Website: crate-barrel
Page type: address-validator
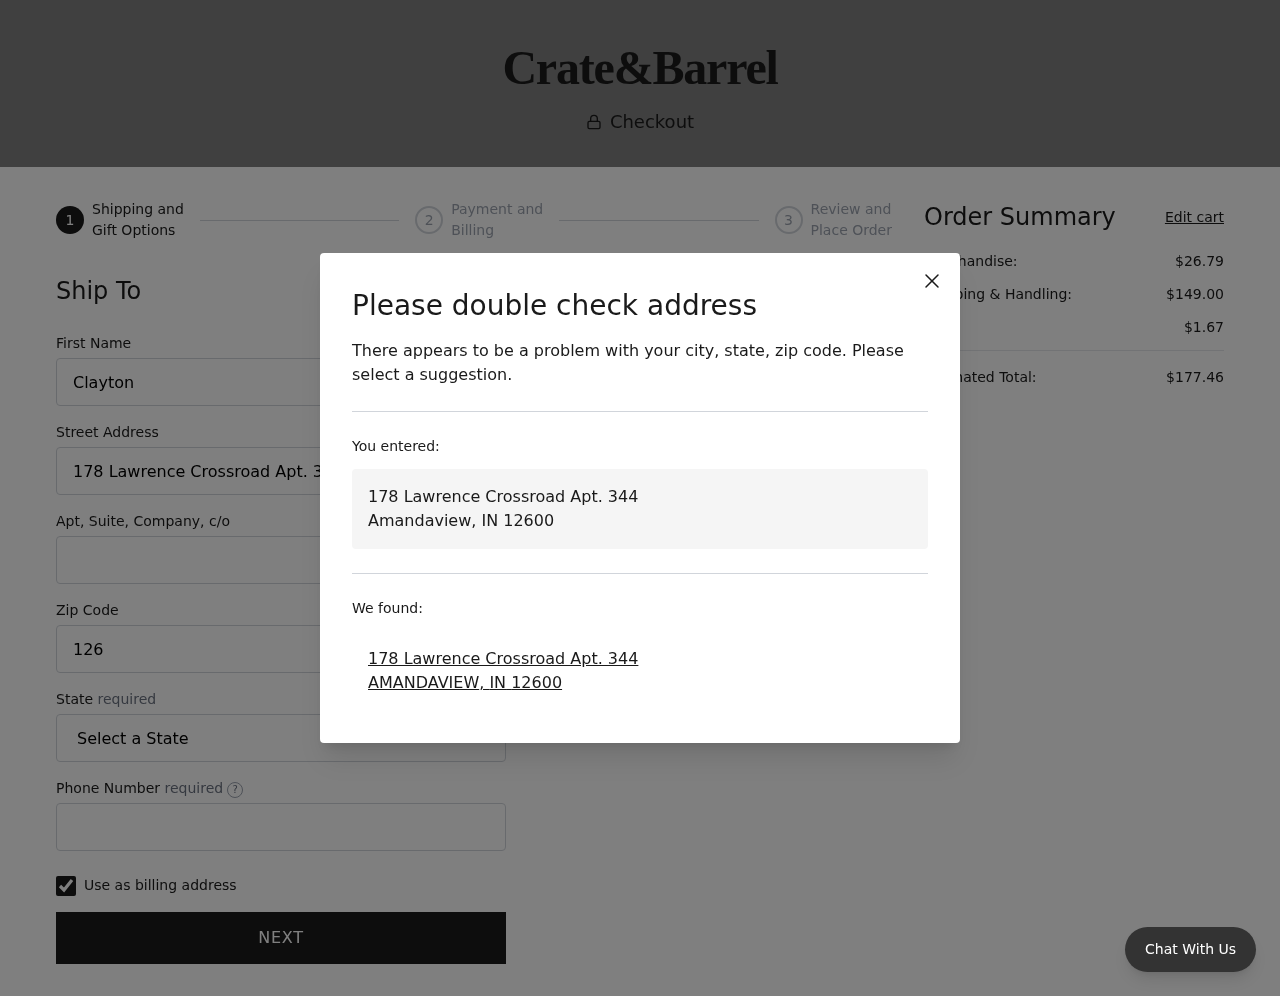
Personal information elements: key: PII_CITY
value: Amandaview
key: PII_CITY
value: AMANDAVIEW
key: PII_FIRSTNAME
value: Clayton
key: PII_PHONE
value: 7032306749
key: PII_POSTCODE
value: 12600
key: PII_STATE
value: Indiana
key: PII_STATE_ABBR
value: IN
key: PII_STREET
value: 178 Lawrence Crossroad Apt. 344
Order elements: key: ORDER_SUBTOTAL
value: $26.79
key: ORDER_SHIPPING_COST
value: $149.00
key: ORDER_TAX
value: $1.67
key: ORDER_TOTAL
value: $177.46